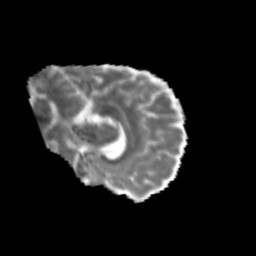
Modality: MD
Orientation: sagittal
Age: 28
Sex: female
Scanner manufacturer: siemens
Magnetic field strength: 3 T
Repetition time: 3.5 s
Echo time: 0.125 s